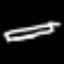
Label: pencil